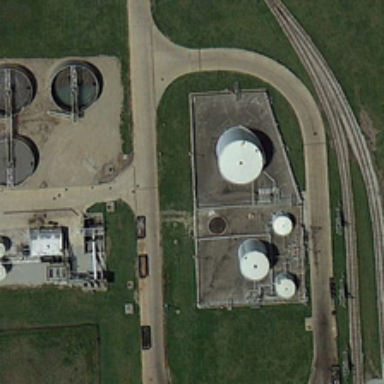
Several tanks are surrounded by green meadows .